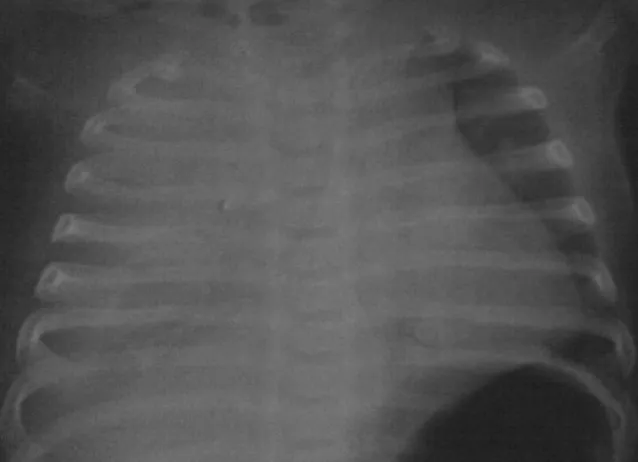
Chest radiograph showing unilateral opacity of right hemithorax and shifting of airway and heart on left side.
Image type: radiology (x_ray)